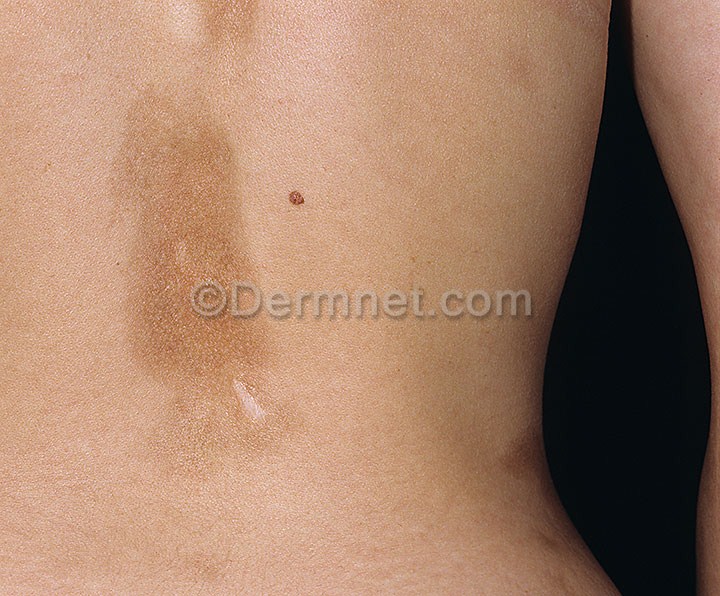
Disease: Lupus and other Connective Tissue diseases